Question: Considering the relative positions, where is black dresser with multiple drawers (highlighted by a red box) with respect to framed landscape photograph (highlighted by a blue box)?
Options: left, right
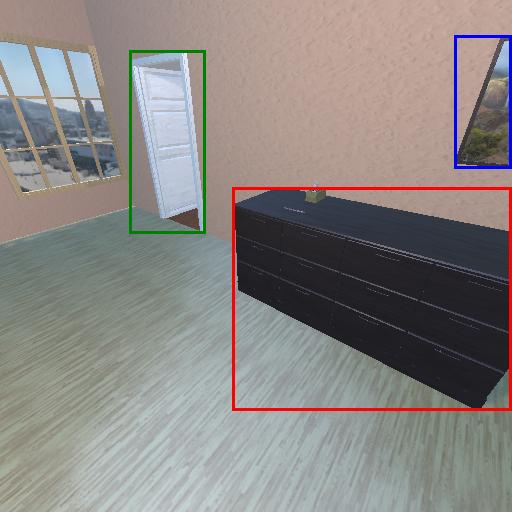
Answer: left